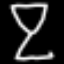
Label: hourglass